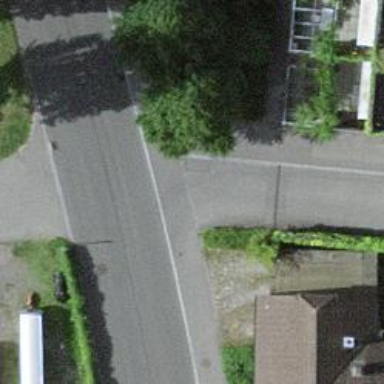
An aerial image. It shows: Bus stop with platform for public transport.